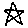
Label: star